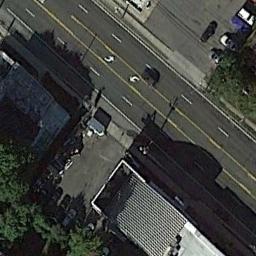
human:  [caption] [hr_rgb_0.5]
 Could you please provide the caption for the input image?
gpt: A straight freeway goes through the block .

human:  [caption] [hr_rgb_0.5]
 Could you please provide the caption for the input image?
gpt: There are many buildings and green plants on both sides of the freeway, And many cars are parked in the open space beside the freeway .

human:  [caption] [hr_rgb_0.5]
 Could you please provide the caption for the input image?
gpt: The freeway is between the parking lot and some houses .

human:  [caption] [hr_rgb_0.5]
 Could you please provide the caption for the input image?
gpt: There was a line of white cars on the motorway .

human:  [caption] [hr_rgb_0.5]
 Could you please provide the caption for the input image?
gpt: There are some buildings beside the freeway .